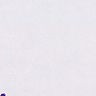
Metastatic tissue present: no